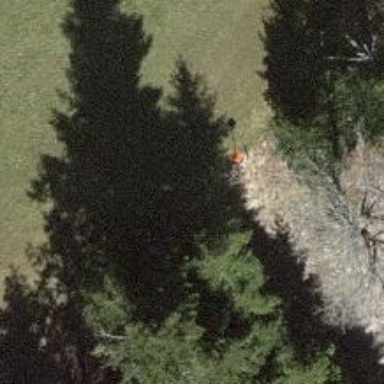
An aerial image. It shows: Pole supporting roof covering pipeline marker.